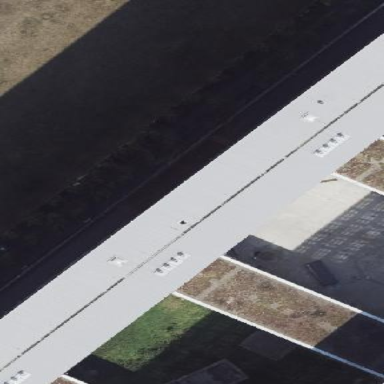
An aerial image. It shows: Office building with flat grey roof.